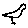
Label: bird